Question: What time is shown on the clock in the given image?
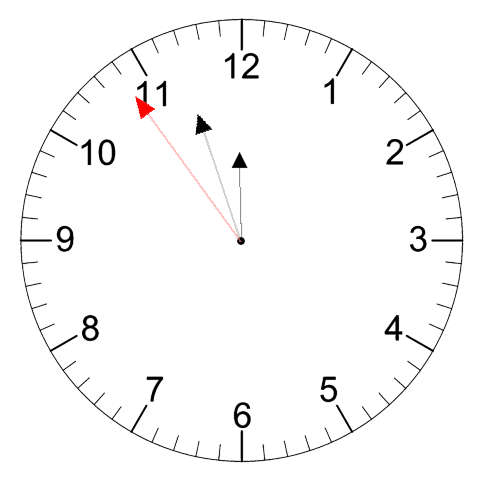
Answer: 11:56:54